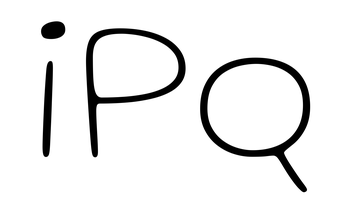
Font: Gluten_Thin